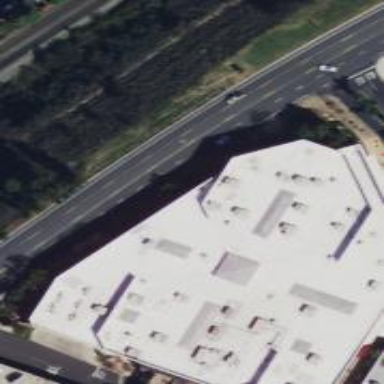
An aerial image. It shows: Retail building that houses department store.